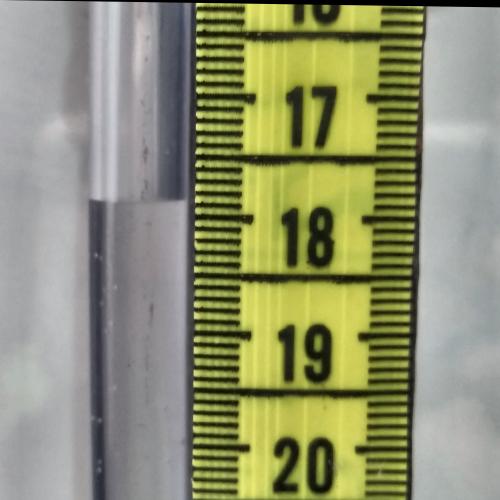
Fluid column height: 17.9 cm